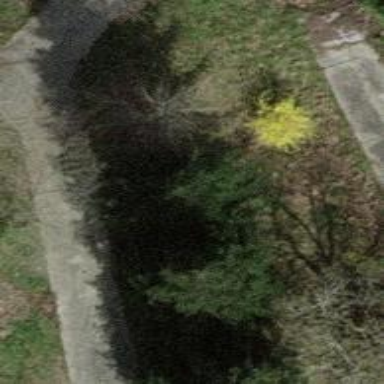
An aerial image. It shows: Evergreen needle-leaved tree.